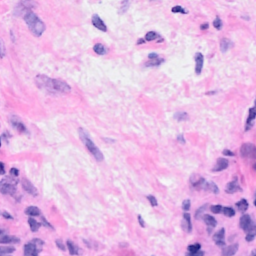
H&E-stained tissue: Breast